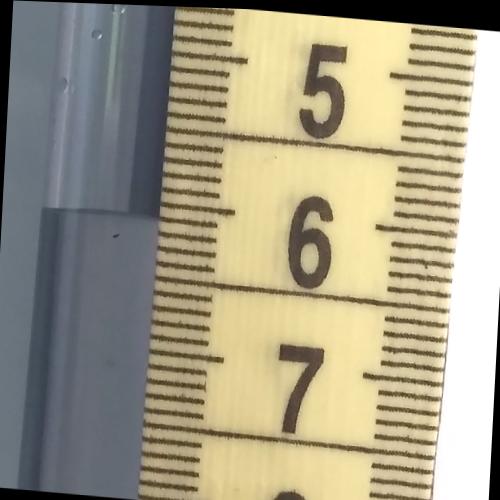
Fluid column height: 6.1 cm